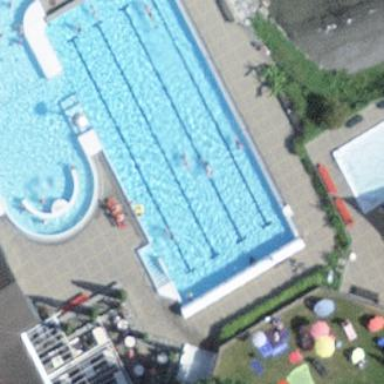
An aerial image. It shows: Swimming pool located in leisure land.